Question: I currently have Android SDK Platform-tools 14 installed.
Since this has a bug that makes Logcat unusable and it seems to be <URL> in newer versions, Id like to update it.
How can this be done?
SDK Mangager.exe does not find a newer version than 14. I restarted it multiple times and installed all available updates.
The <URL> says the current version is 20 but they don't provide a download.
Installing the latest SDK starter package doesn't solve it.
Screenshot:

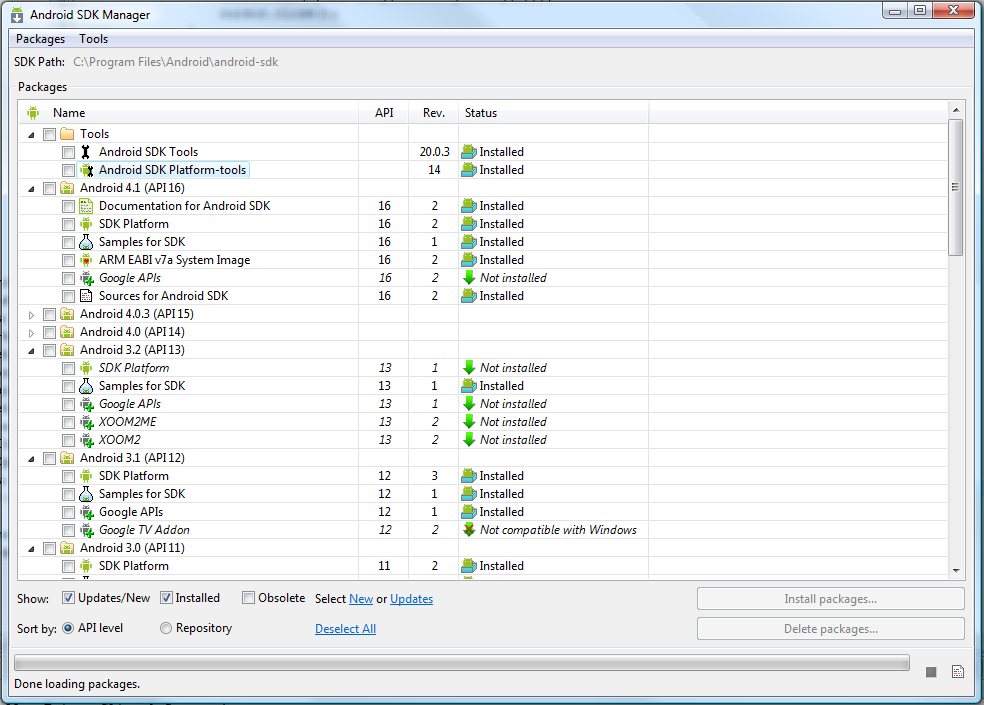
Answer: The Google page is talking about the tools not for platform tools.Actually there are two different folders in SDK one is tools and one is platform-tools so as per the latest release there latest version is
for platform-tools :<URL>
for tools :<URL>
so if you are having problem just download the zip and replace the old one with new one installed.
if you are getting problem with the new catlog use the old one (LogCat-Deprecated).